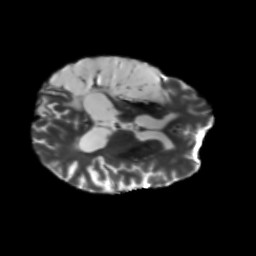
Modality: T2w
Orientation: axial
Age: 51
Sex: male
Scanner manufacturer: siemens
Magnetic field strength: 3 T
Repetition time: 5.47 s
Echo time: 0.0854 s